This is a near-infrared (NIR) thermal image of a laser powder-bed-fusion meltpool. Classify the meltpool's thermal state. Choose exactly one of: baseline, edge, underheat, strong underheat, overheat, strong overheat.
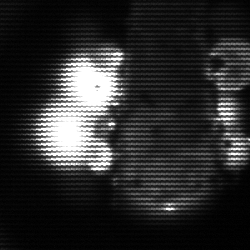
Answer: strong underheat